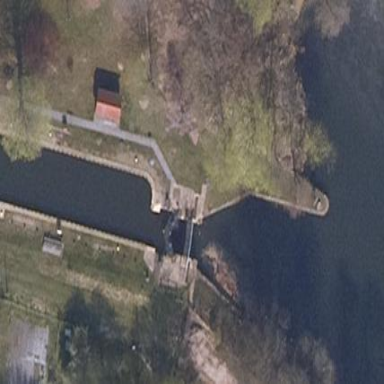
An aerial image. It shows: Lock on the water.